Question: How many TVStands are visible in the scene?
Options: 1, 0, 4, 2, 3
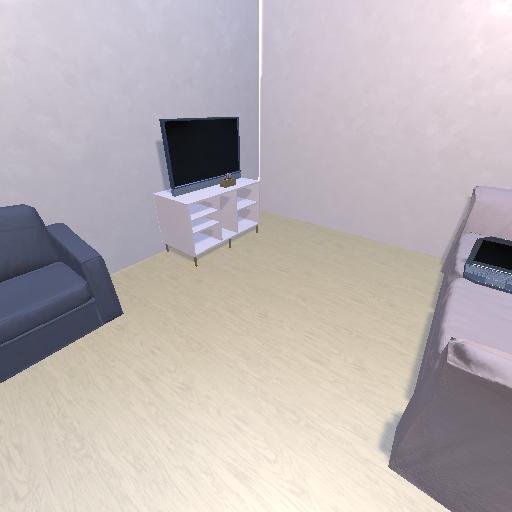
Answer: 1